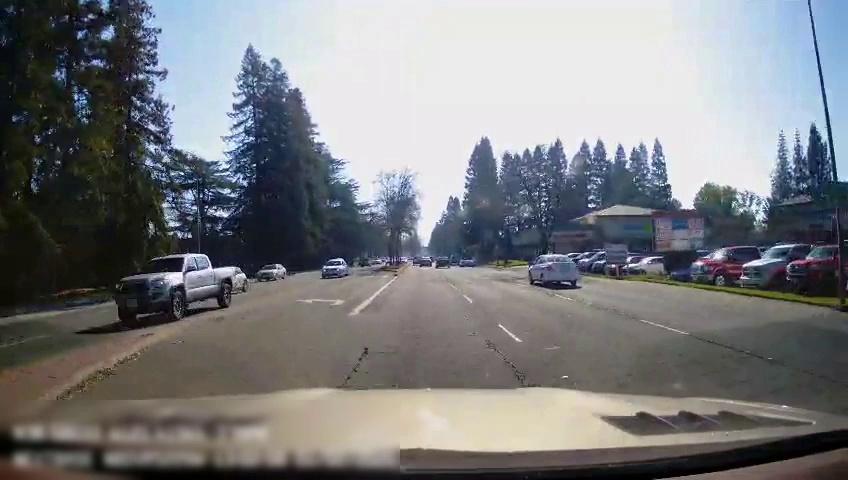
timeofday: Day
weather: Sunny
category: Drivable Space
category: Vehicles | Car
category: Vehicles | Truck
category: Vehicles | Car
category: Vehicles | Car
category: Vehicles | Car
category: Vehicles | SUV
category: Vehicles | SUV
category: Vehicles | Car
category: Vehicles | Car
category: Vehicles | Car
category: Vehicles | Car
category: Vehicles | Truck
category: Lanes | Opposite Lane
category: Lanes | Current Lane
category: Lanes | Current Lane
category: Lanes | Current Lane